Question:
I don't know if it's an extension or on settings
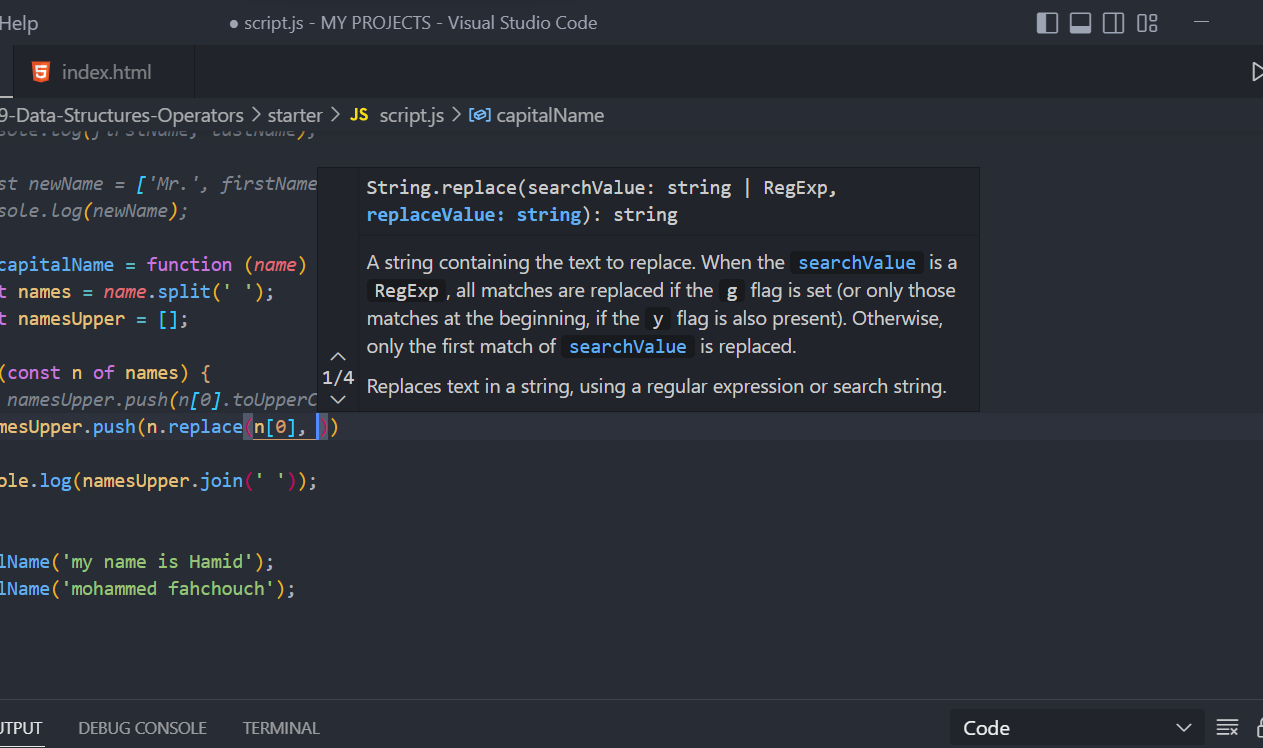
Answer: - - 'ctrl + ,'- 'workspace'- 'Text Editor'- 'Suggestions'
<URL>
'!To turn off the suggestion set the delay to a max value of 9999 and aslo you cloud also turn off by going to quick suggestion section.'